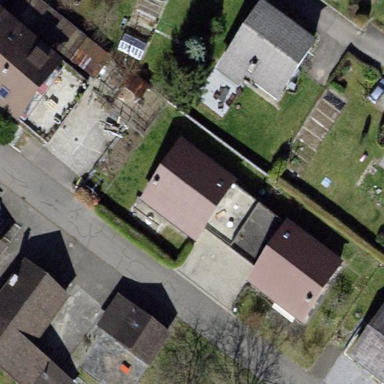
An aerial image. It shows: Gabled roofed house.